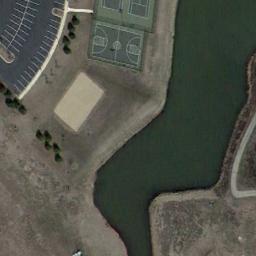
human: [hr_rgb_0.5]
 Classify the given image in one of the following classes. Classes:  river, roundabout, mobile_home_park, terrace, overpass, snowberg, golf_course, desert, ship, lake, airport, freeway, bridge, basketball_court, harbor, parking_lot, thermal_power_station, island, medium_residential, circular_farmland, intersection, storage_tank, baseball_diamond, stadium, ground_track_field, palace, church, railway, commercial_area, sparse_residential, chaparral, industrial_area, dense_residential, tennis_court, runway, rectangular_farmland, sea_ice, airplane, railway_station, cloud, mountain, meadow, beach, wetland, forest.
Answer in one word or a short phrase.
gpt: basketball_court